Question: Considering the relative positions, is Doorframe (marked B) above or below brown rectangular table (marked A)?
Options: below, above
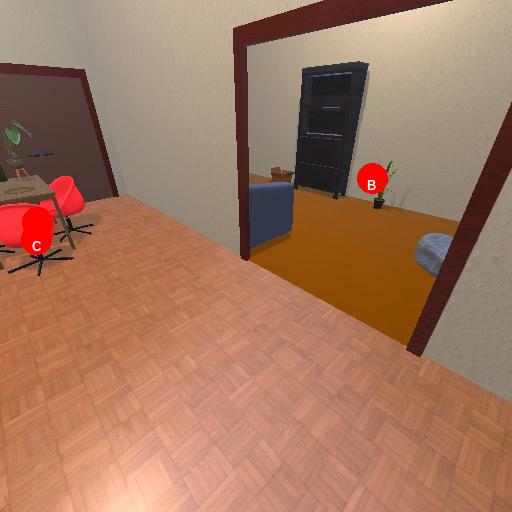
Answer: below